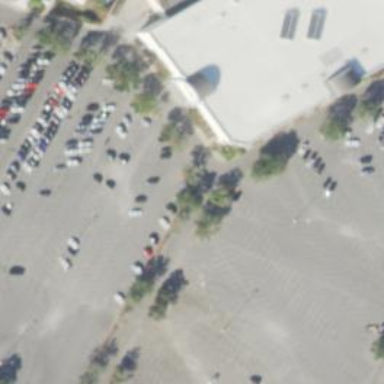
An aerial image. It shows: Parking space is available.